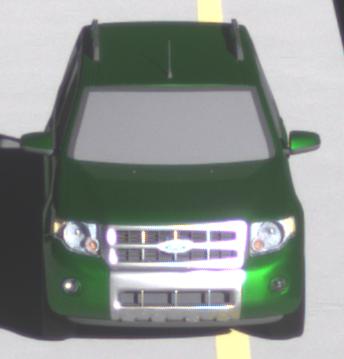
Make: Ford
Model: Escape Hybrid
Detailed model: -
Model produced from: 2004
Model produced until: 2012
Doors: 5
Color: green
Road condition: dry road
Daytime: sunrise or sunset
Contrast: high contrast